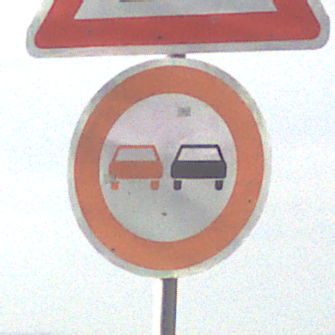
Verkehrszeichen: Ueberholverbot
Zusatzzeichen oben: UnzureichendesLichtraumprofil
Umgebung: Outdoor, Suburban
Tageszeit: MorningAfternoon
Wetter: PartlyCloudy
Licht: Natural
Jahreszeit: NotSpecified
Kontrast: HighContrast